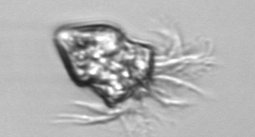
Label: Strombidium_inclinatum